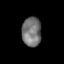
Tissue: prostate
Cell type: T cells
Senescence score: 0.8236
Nuclear area (px): 561
Mean DAPI intensity: 115.537